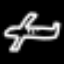
Label: airplane